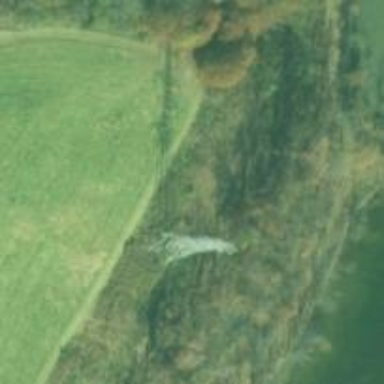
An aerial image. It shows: Lattice structure tower used for power transmission.